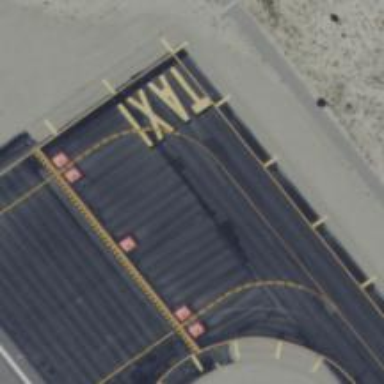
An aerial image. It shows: Asphalt taxiway at the airport.